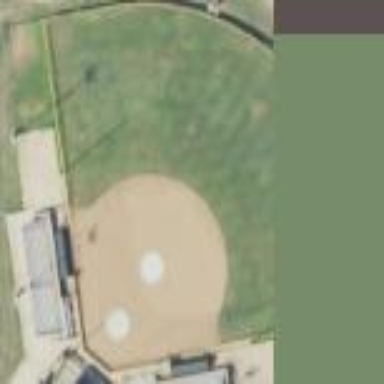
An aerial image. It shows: Softball pitch for leisure and sport activities.